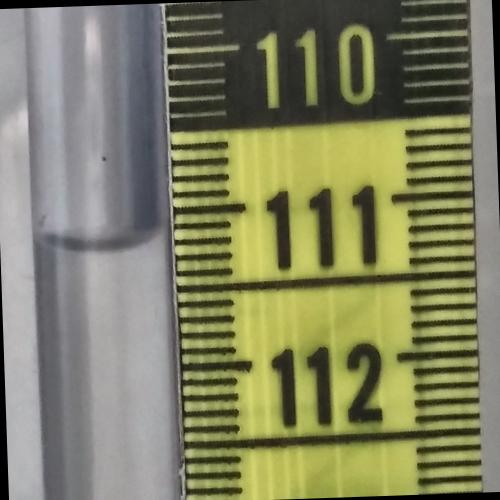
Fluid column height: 111.2 cm